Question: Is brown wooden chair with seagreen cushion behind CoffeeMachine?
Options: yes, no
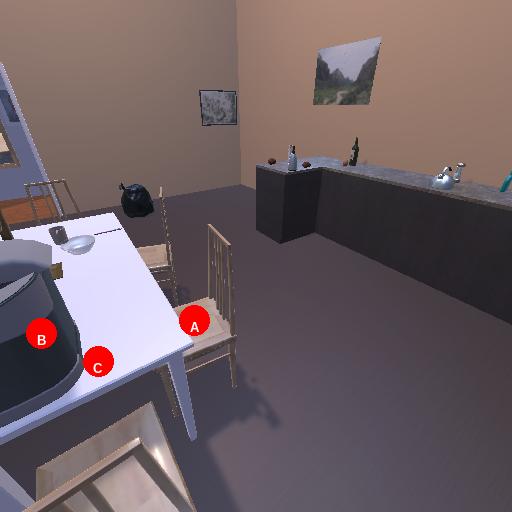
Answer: yes